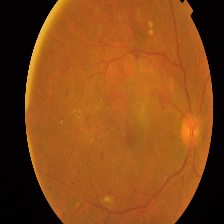
Diabetic retinopathy grade: Proliferative DR